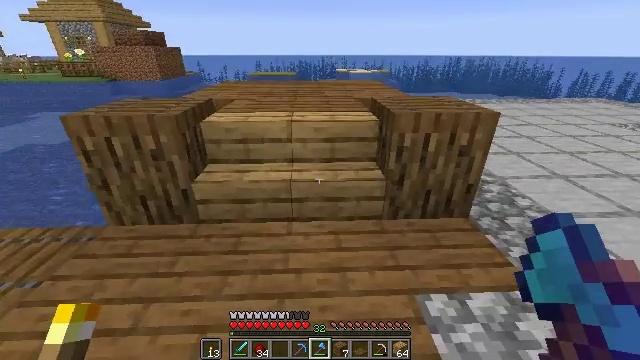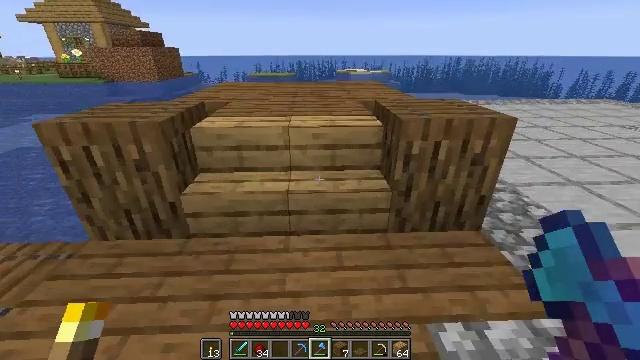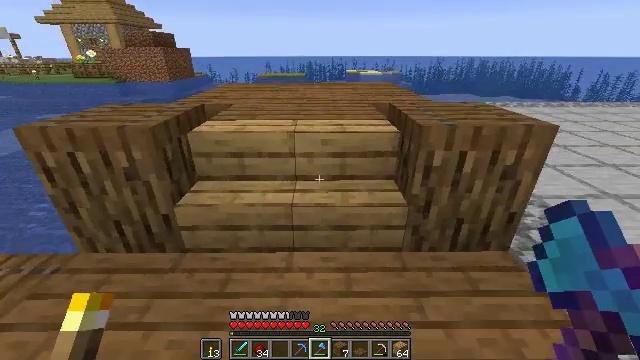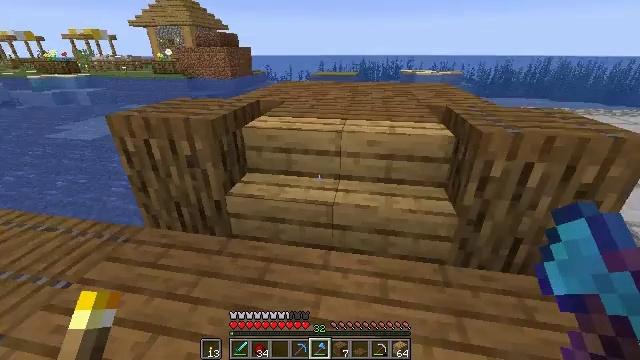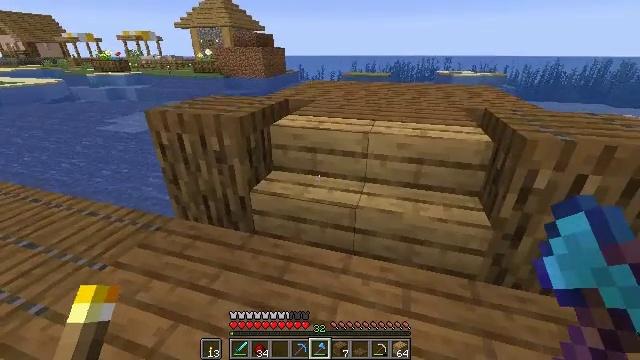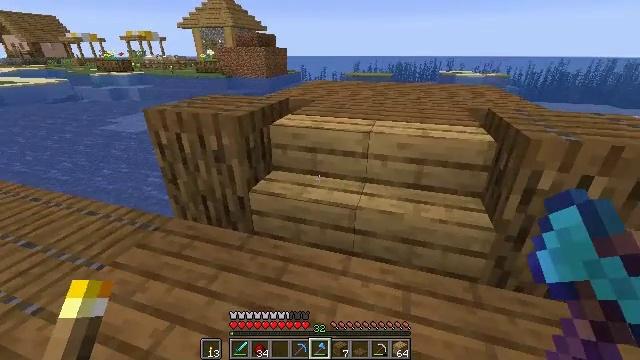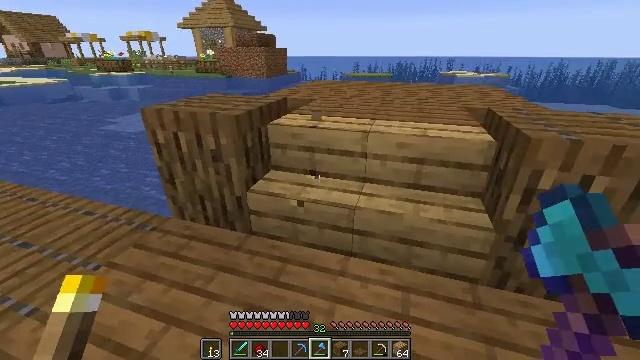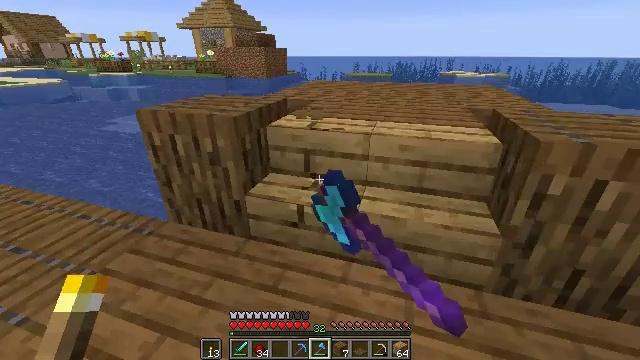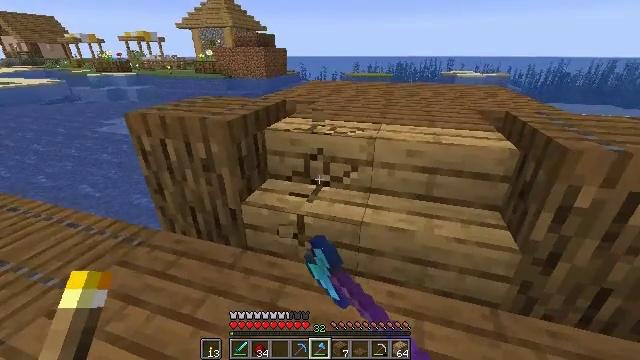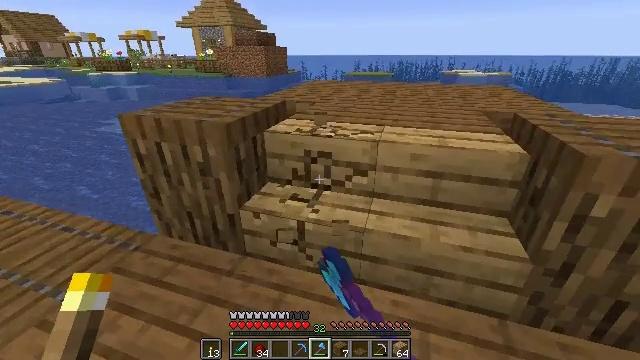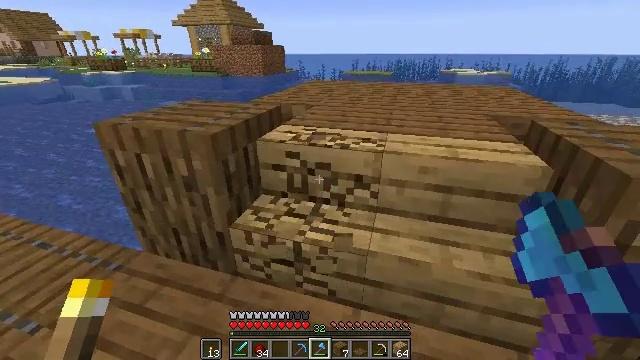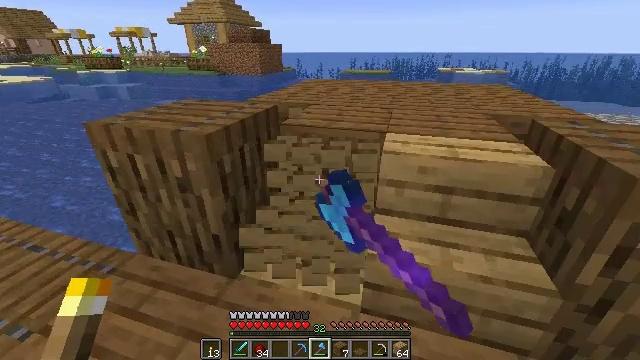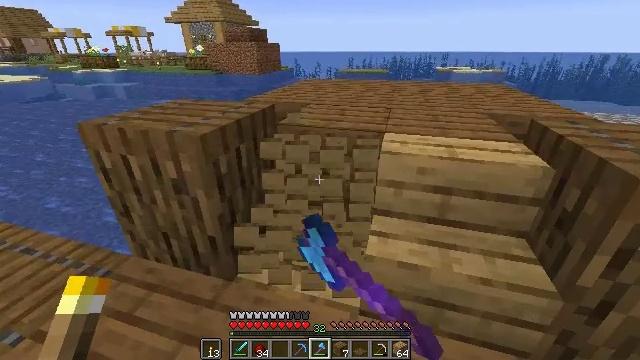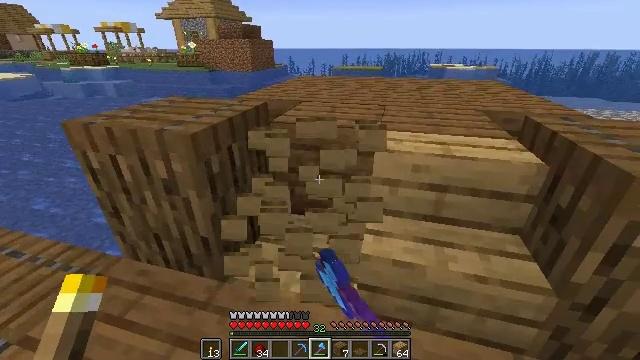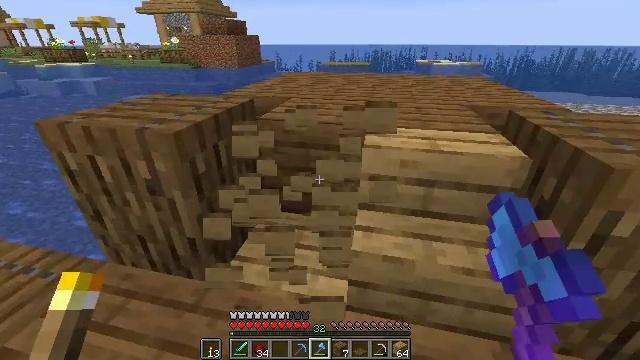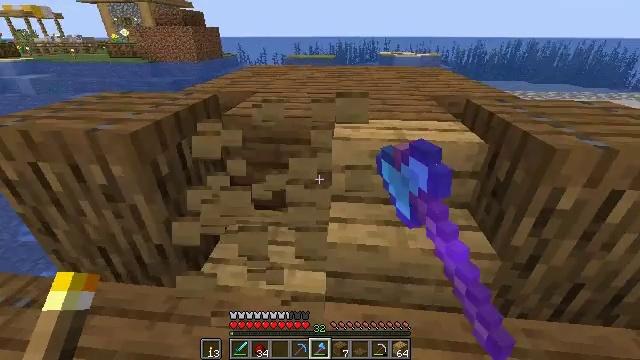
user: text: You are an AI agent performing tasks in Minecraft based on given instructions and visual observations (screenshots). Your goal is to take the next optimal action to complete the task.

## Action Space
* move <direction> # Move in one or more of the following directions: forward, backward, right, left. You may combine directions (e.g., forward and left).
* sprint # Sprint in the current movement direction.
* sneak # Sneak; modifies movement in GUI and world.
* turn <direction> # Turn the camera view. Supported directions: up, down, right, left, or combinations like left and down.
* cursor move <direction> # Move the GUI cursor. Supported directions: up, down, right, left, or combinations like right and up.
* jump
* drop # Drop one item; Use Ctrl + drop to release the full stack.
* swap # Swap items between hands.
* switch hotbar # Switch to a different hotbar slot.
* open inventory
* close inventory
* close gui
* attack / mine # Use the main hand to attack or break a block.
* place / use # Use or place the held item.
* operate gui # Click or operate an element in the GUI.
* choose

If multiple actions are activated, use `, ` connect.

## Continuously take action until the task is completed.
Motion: motion action
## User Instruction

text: Gather some oak stairs for reuse.
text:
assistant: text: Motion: move forward
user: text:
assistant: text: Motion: turn left
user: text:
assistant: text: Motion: turn left
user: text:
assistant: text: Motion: turn left
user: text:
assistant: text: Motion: no_op
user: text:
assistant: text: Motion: attack / mine
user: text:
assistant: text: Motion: move forward, attack / mine
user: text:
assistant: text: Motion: move forward, attack / mine
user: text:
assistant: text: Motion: move forward, attack / mine
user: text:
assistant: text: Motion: attack / mine
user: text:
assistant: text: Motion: attack / mine
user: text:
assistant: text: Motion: attack / mine
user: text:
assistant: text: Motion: turn right, attack / mine
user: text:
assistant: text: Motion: turn right, attack / mine
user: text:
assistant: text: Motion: turn right and down, attack / mine
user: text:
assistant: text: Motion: turn right, attack / mine
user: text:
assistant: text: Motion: turn right, attack / mine
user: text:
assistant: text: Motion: turn right, attack / mine
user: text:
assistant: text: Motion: attack / mine
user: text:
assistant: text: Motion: attack / mine
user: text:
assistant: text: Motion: attack / mine
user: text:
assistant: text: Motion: attack / mine
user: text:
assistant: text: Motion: attack / mine
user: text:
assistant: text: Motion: turn left and down, attack / mine
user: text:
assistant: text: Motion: turn left, attack / mine
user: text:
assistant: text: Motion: attack / mine
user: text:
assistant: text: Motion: attack / mine
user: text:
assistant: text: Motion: attack / mine